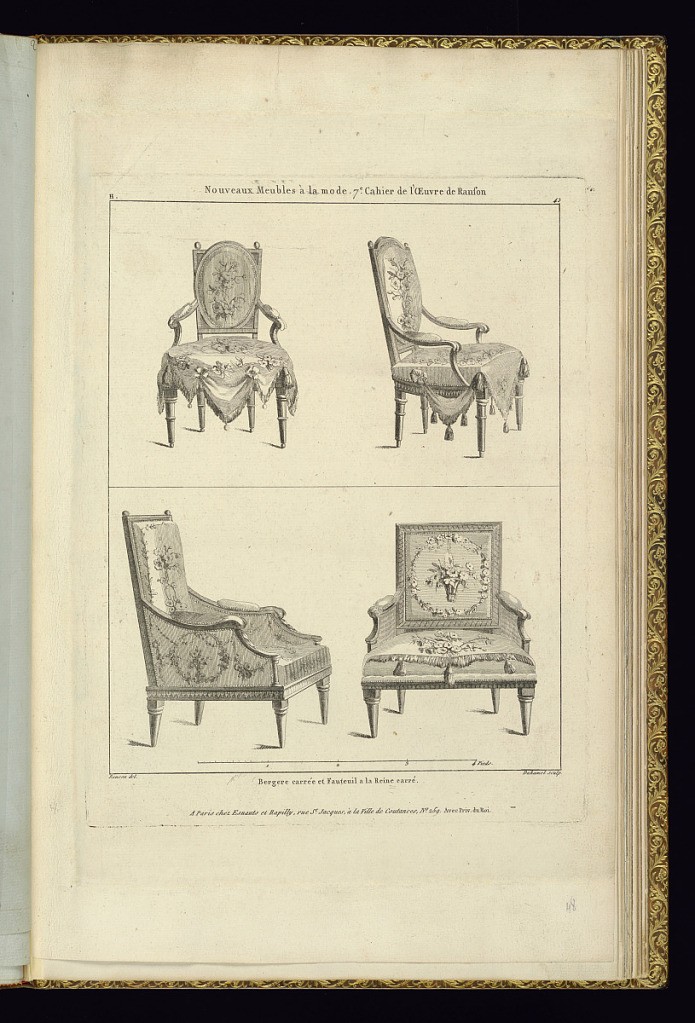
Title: Bergere carrée et Fauteuil a la Reine carré
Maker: Pierre Ranson, French, 1736–1786
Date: late 18th century
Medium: Etching and engraving on paper
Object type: Print
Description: Title page and four designs for armchairs, with oval and square backs, upholstered with floral motifs with hanging drapery. A scale below. The plate is titled, numbered, and signed.